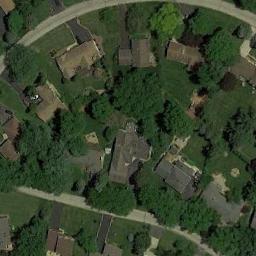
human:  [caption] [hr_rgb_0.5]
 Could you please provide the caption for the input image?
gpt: The medium residential is on the grass next to some trees and road .

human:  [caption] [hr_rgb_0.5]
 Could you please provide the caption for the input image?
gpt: Many trees are in medium residential area .

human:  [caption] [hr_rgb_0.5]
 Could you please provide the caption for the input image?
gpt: The houses in the mid-sized residential area are in a jumble .

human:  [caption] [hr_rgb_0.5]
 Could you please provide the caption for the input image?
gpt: The medium residential area is well green and has some neatly arranged houses .

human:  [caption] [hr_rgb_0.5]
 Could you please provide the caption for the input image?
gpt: There are many green trees and some brown buildings on the medium residential area .